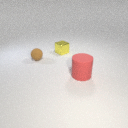
small brown rubber sphere to the left of large red rubber cylinder